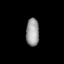
Tissue: lung
Cell type: Epithelial cells
Senescence score: 0.2376
Nuclear area (px): 356
Mean DAPI intensity: 154.171